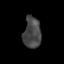
Tissue: lung
Cell type: Others
Senescence score: 0.1846
Nuclear area (px): 534
Mean DAPI intensity: 70.873